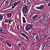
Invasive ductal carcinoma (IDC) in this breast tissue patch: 1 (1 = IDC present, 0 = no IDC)